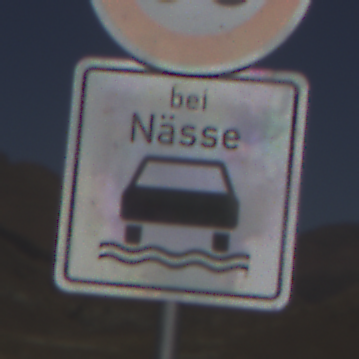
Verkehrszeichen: BeiNaesse
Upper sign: Geschwindigkeit60
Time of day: MorningAfternoon
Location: Outdoor (Nature)
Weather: Clear
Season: NotSpecified
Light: Natural